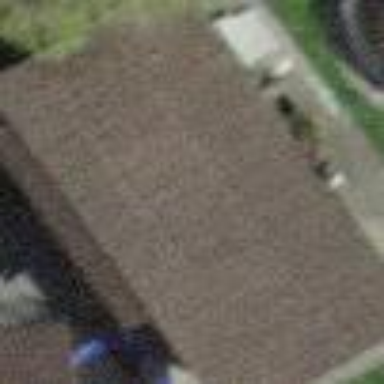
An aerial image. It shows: Shed.